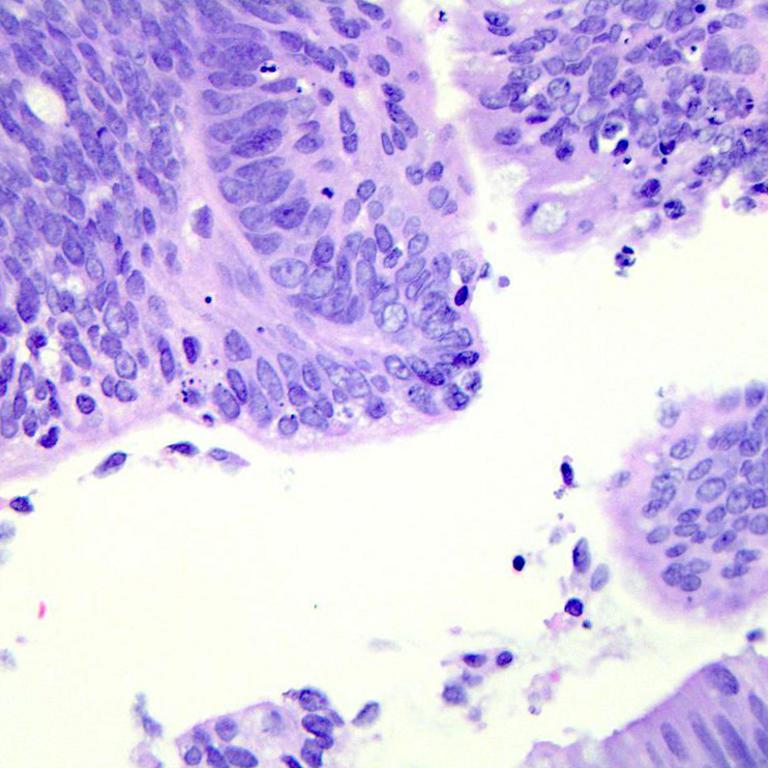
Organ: colon
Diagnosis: adenocarcinomas